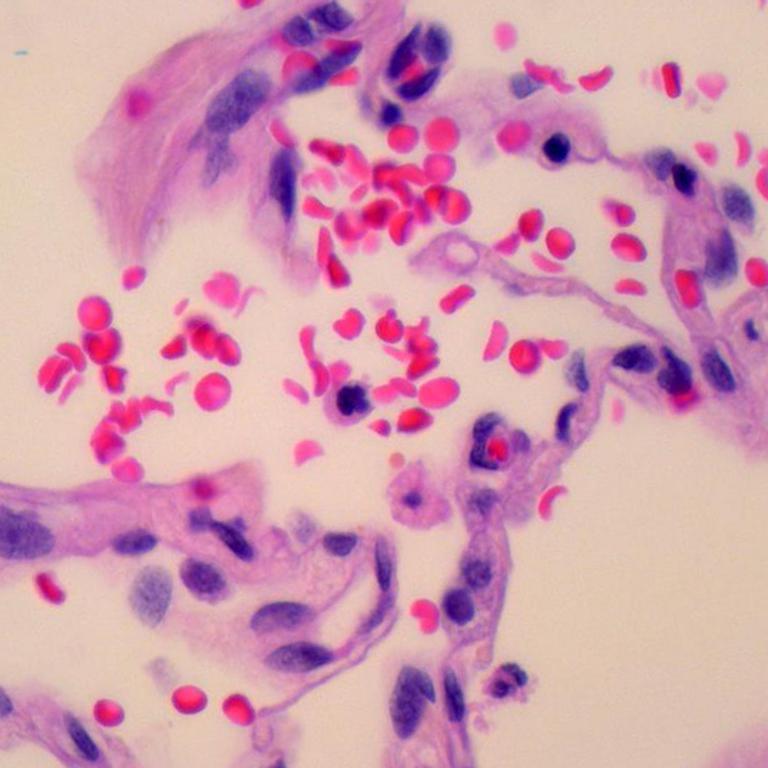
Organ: lung
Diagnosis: benign